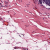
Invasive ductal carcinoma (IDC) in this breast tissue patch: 0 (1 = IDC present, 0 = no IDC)